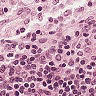
Metastatic tissue present: no